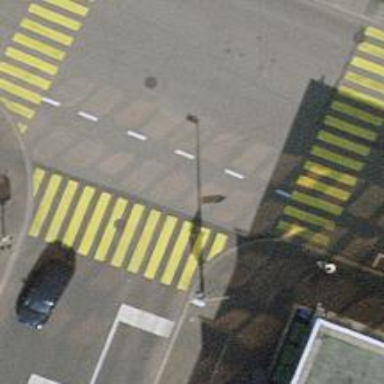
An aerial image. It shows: Road crossing with traffic signals.